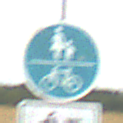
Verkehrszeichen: GemeinsamerGehUndRadweg
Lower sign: EinspurigeFahrzeugeFrei2
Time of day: SunriseSunset
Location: Outdoor (RoadRail)
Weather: PartlyCloudy
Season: NotSpecified
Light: Natural